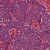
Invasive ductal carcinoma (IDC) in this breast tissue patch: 1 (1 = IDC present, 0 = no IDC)